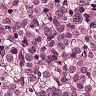
Metastatic tissue present: yes